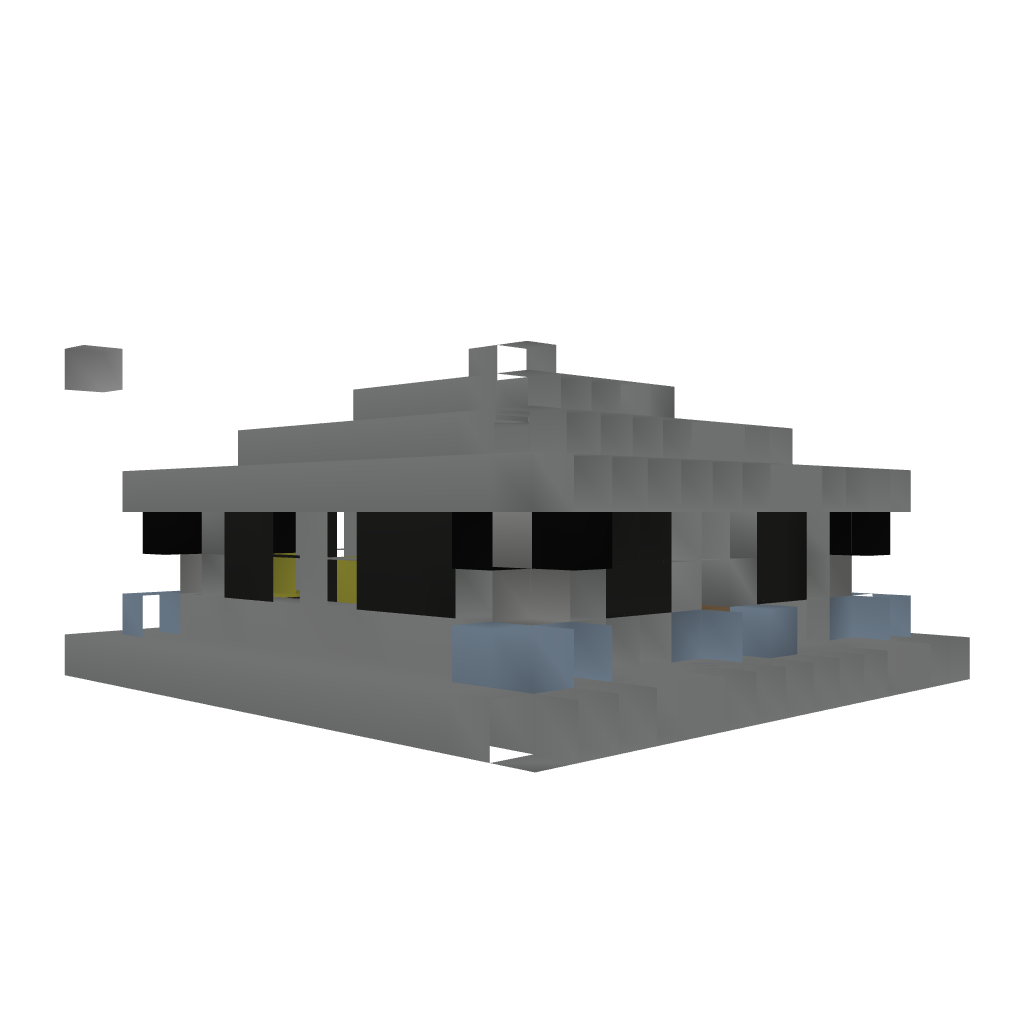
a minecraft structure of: SmallHunt